Question: I have three tables with relations like on the picture below.
With the help of (<URL> I know how to access to the set of all ingredients in some recipe:
'''
NSMutableArray* ingredients = [recipe valueForKeyPath:@"ingredients.ingredient"];
'''
But I would like to access to the list of ingredients by fetching. Because in the future I will prepare "to cart" function.

I did this in that way
'''
NSPredicate *predicate = [NSPredicate predicateWithFormat:@"ANY count.inRecipe == %@", self.recipe];
'''
is it correct?
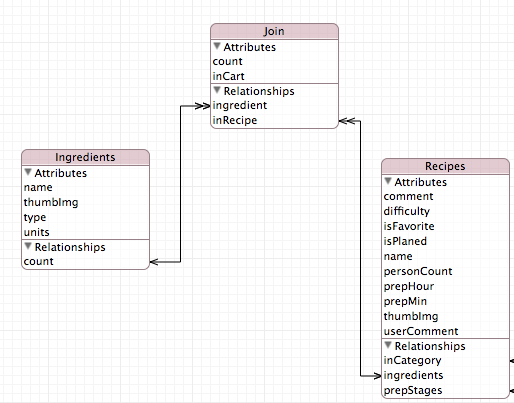
Answer: Short answer: Yes, it is correct.
To display the 'count' and 'inCart' properties of an ingredient for a recipe, you have to find the object that is related to the recipe and to the ingredient.
The following predicate for the entity should give that result:
'''
NSManagedObject *theIngredient;
[NSPredicate predicateWithFormat:@"inRecipe == %@ AND ingredient == %@", self.recipe, theIngredient]
'''